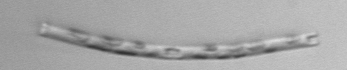
Label: Eucampia_morphytype1